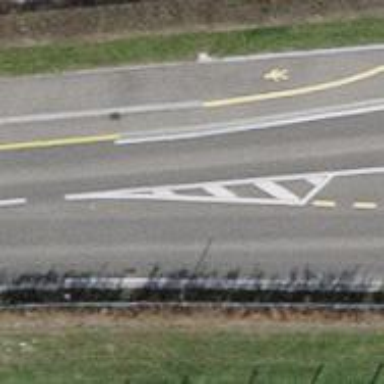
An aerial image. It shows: Cycleway.